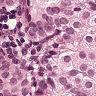
Metastatic tissue present: yes